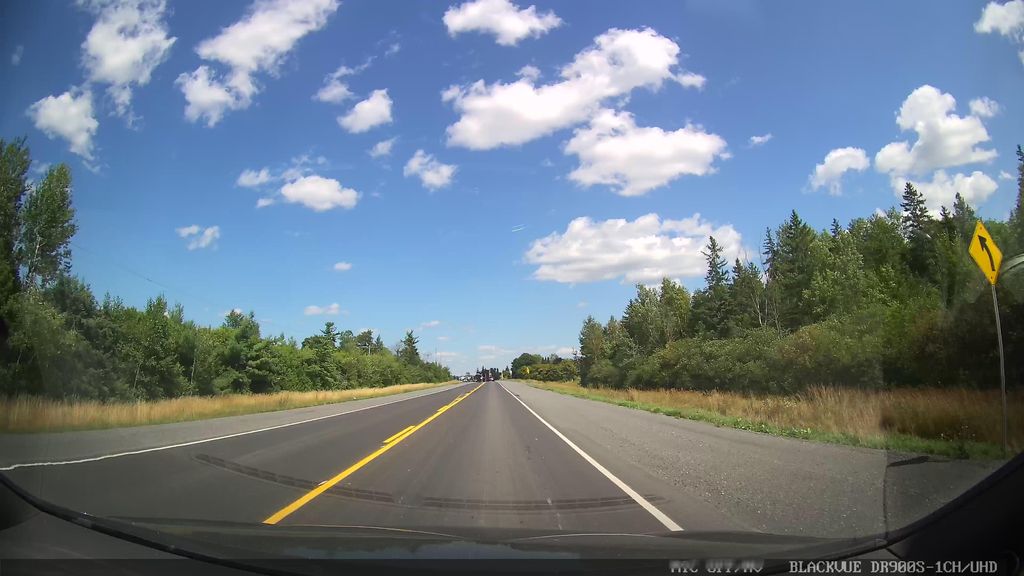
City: ottawa-gatineau